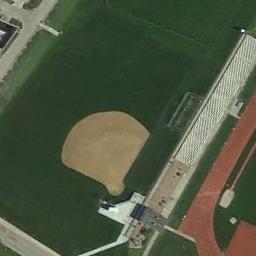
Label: baseball_diamond